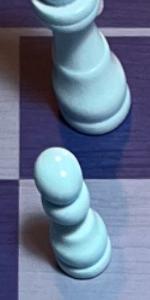
Label: Pawn_White